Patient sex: M
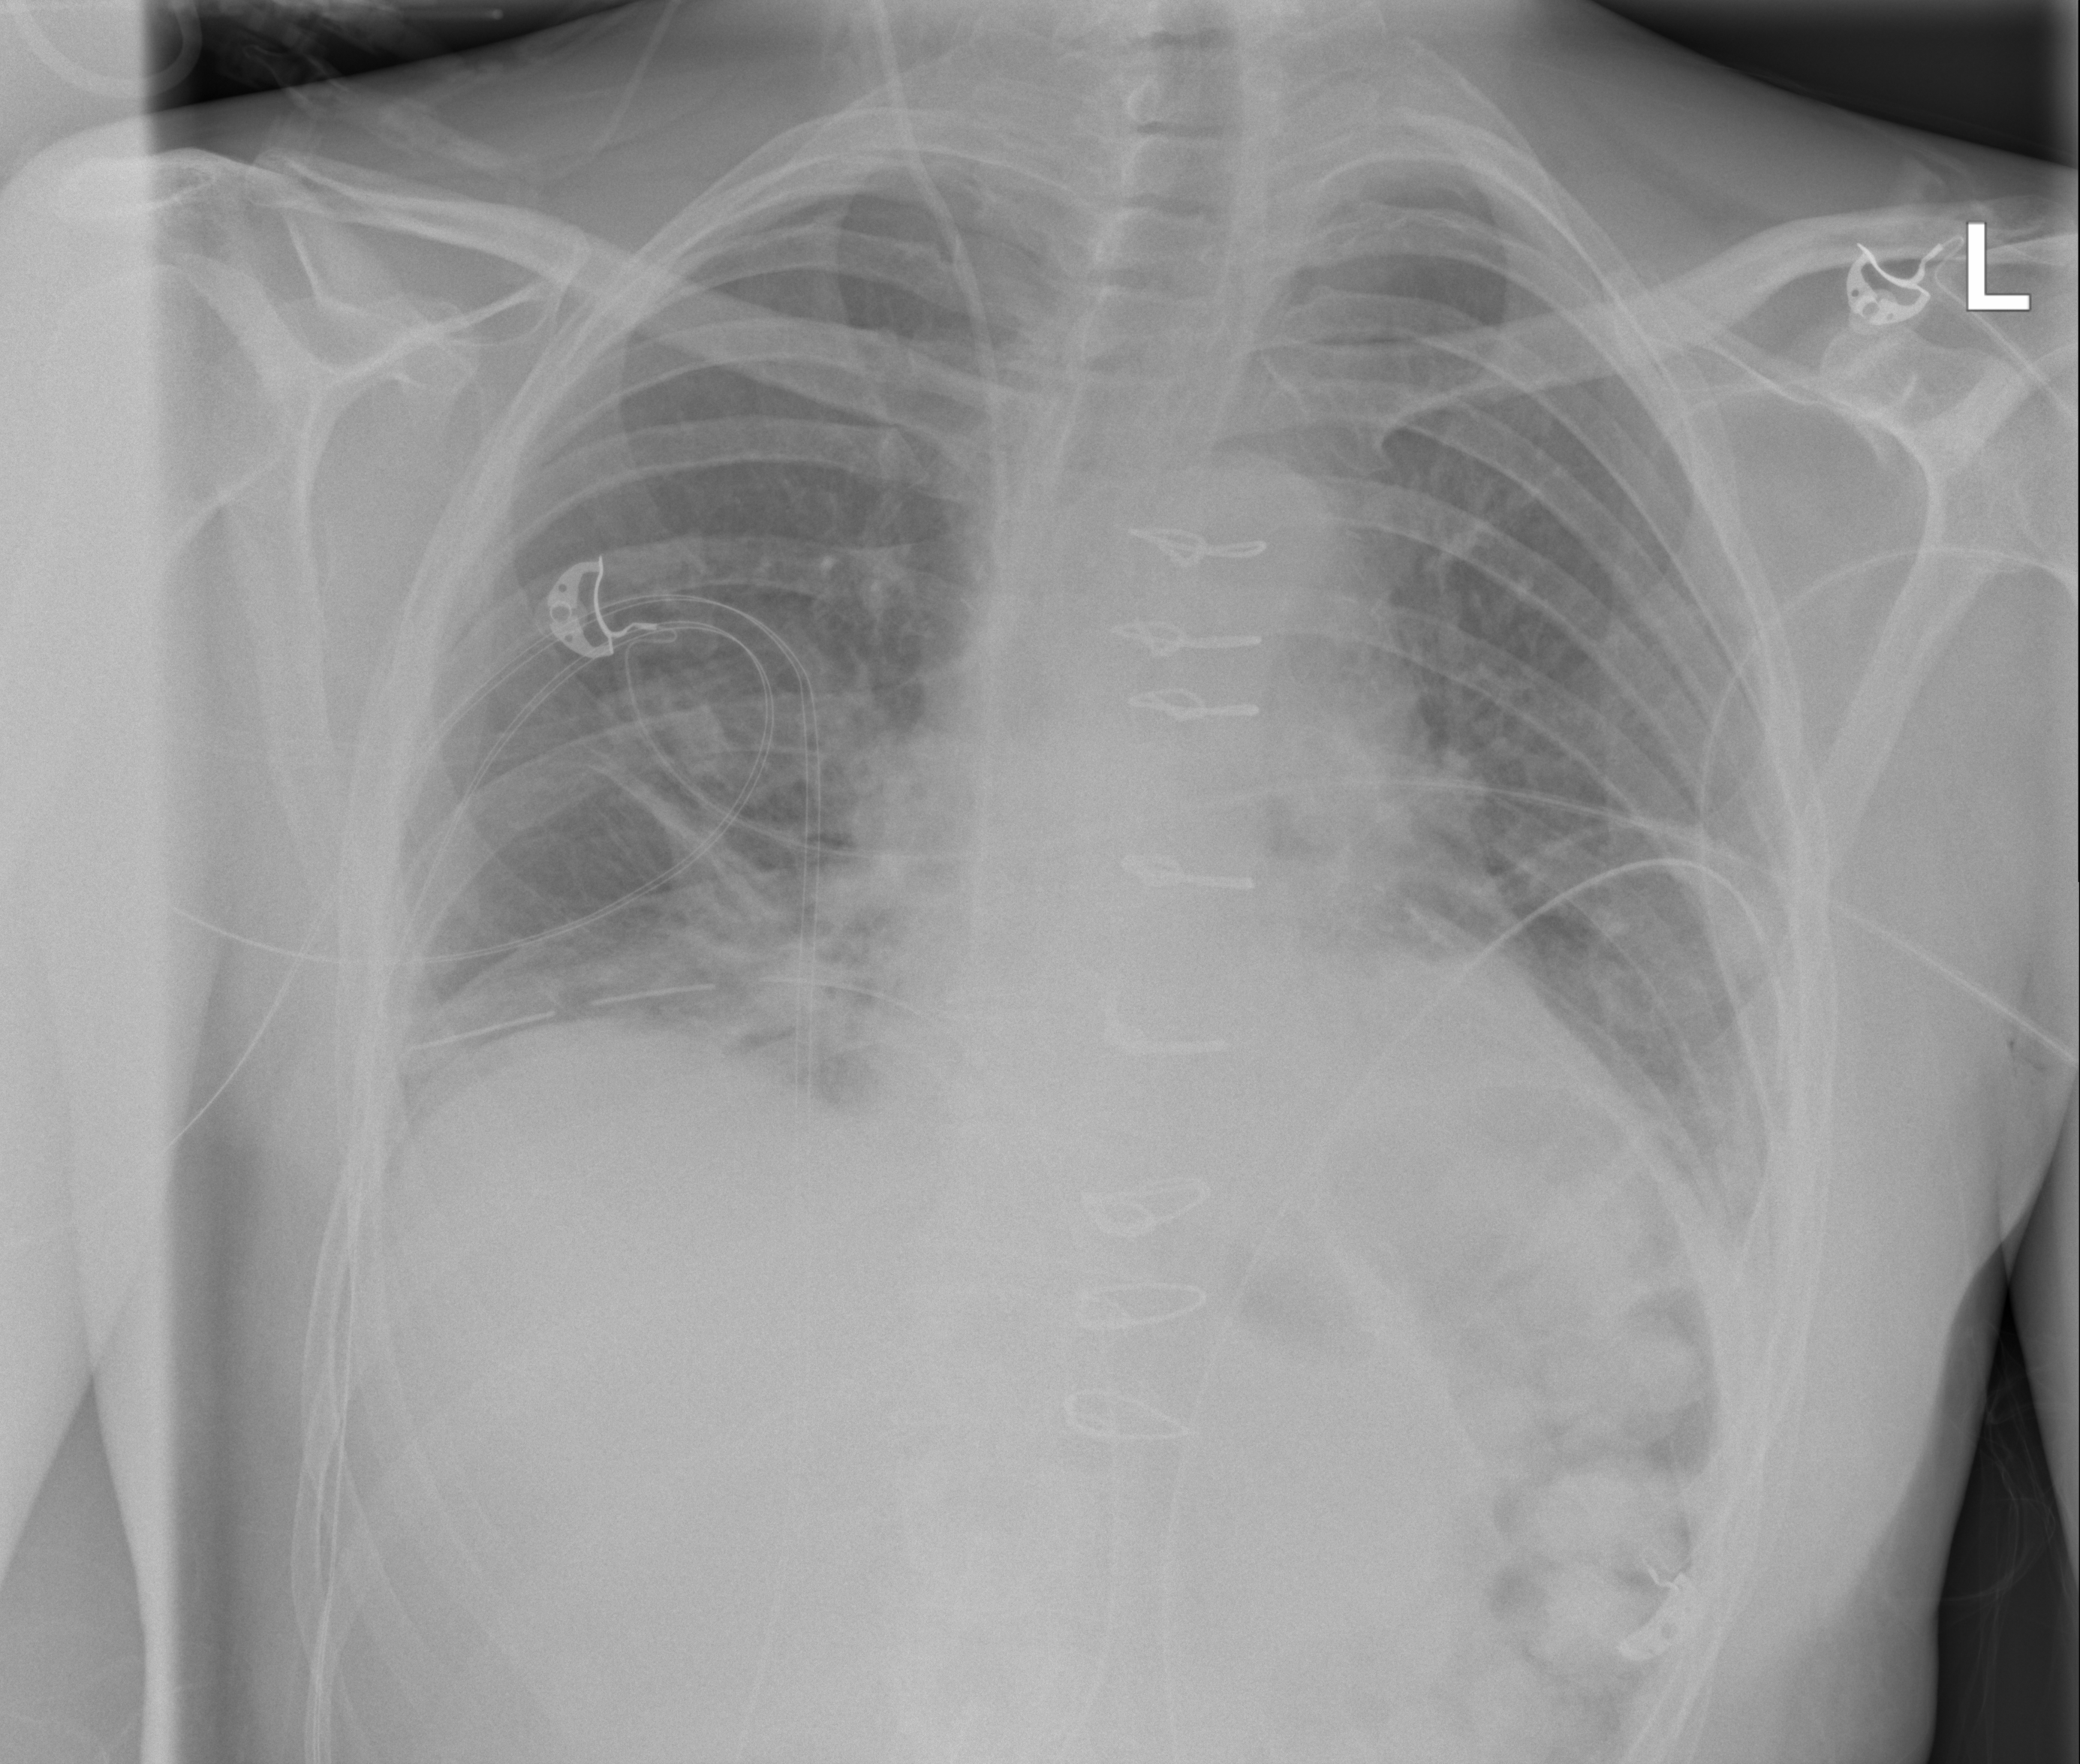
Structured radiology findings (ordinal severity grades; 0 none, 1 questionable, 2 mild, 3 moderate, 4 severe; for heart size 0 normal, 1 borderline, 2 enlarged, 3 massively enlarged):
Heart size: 1
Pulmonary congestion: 2
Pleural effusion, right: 0
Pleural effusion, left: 2
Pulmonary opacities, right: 2
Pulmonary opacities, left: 2
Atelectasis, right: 2
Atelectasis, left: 2